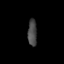
Tissue: skin
Cell type: Epithelial cells
Senescence score: 0.9758
Nuclear area (px): 236
Mean DAPI intensity: 72.195